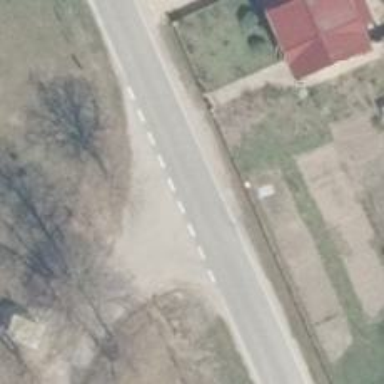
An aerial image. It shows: Secondary road with asphalt surface.